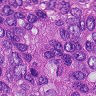
Metastatic tissue present: yes